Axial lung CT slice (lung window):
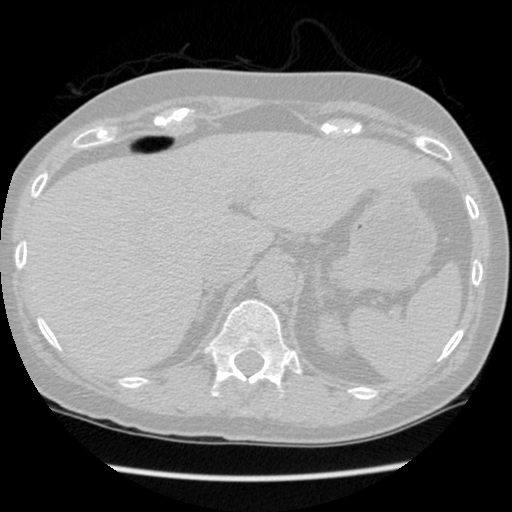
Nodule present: no